Field crop: tomato
Growth stage: 2
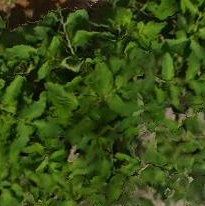
Species: tomato